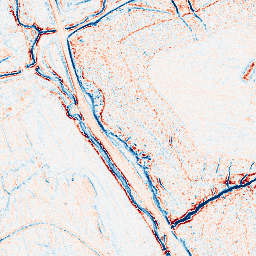
Category: edge_preserving
Decomposition family: anisotropic_diffusion
Decomposition parameters: iterations: 20
kappa: 10
gamma: 0.05
Upsampling method: quintic
Upsampling parameters: scale: 4
Upsampling scale: 4